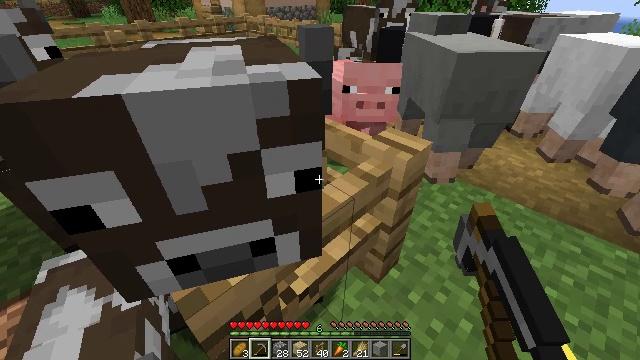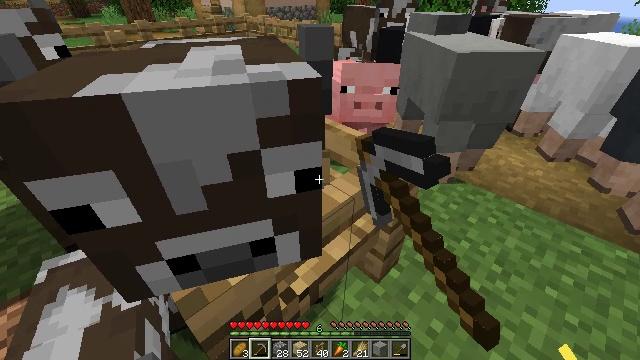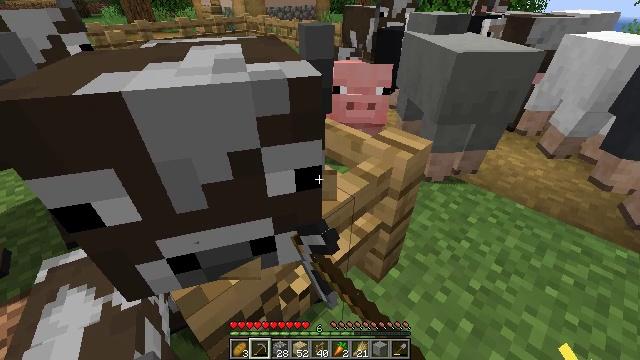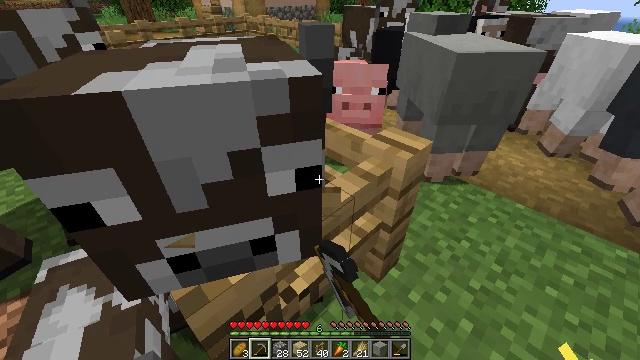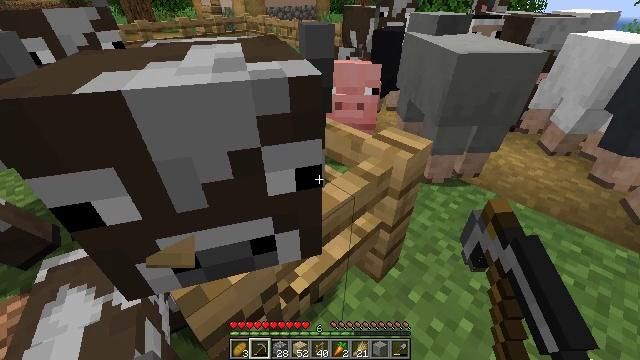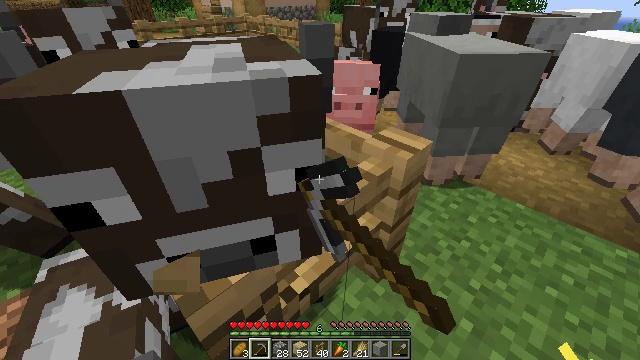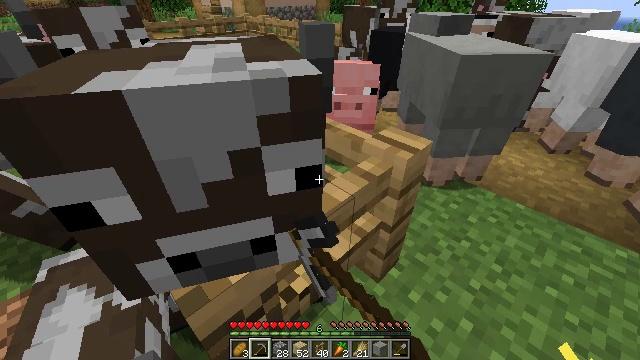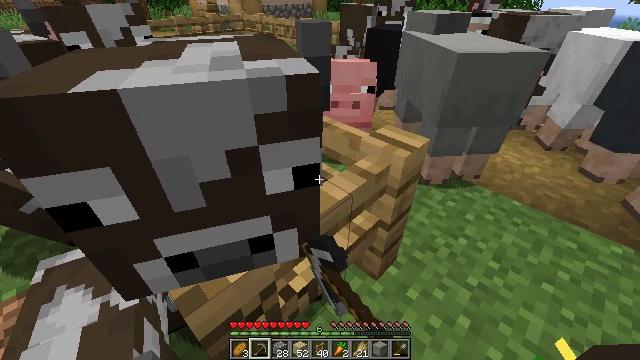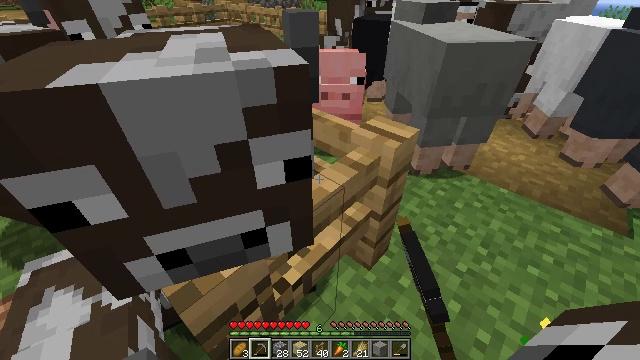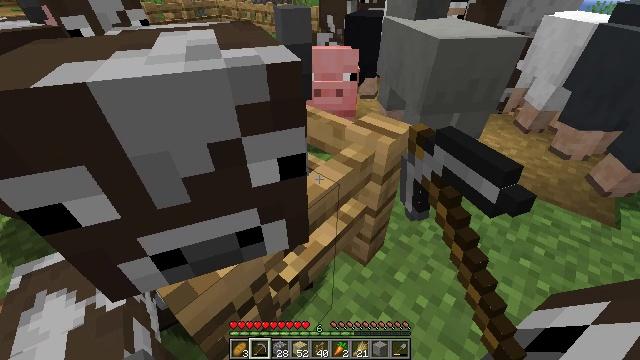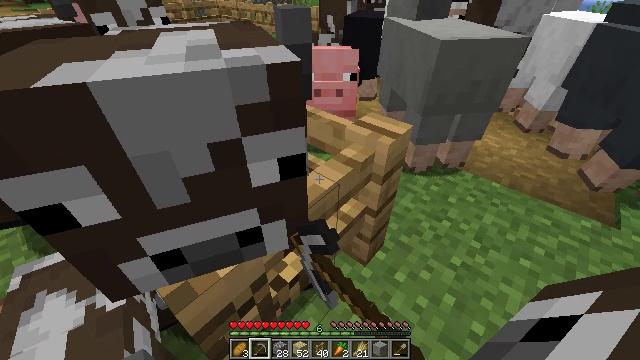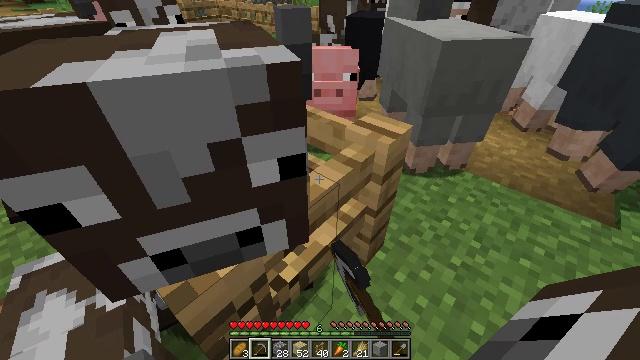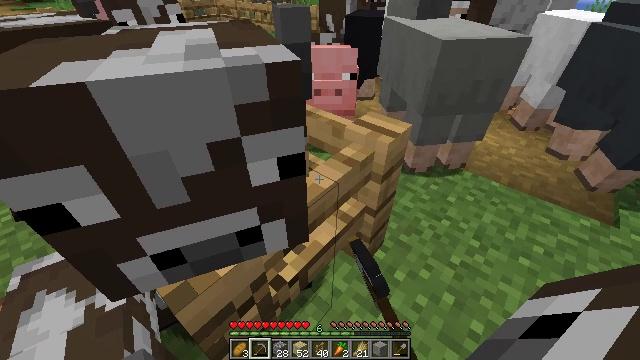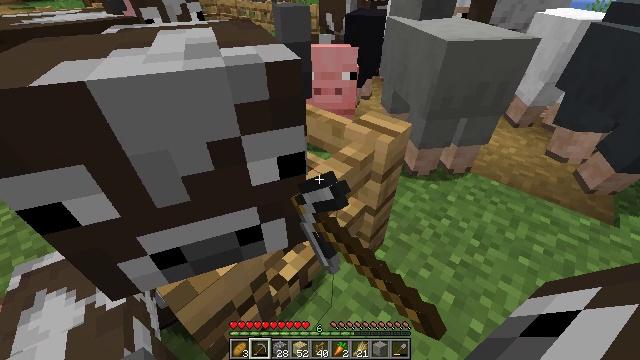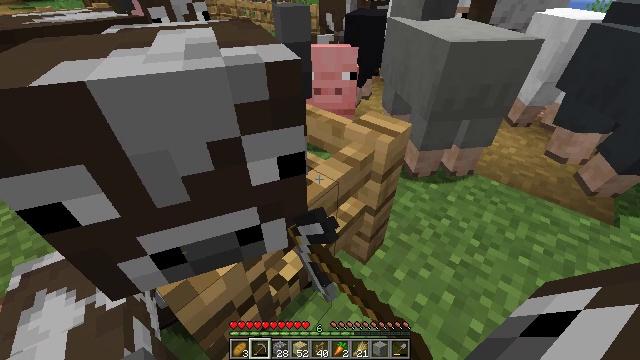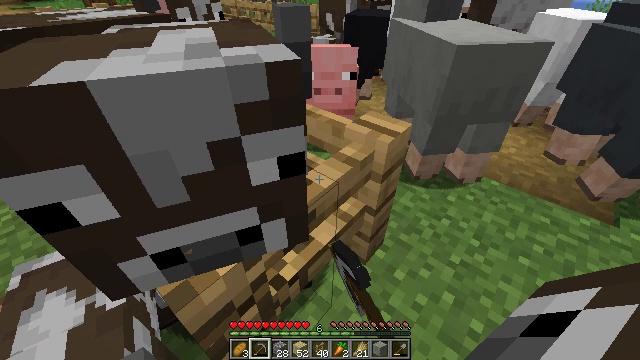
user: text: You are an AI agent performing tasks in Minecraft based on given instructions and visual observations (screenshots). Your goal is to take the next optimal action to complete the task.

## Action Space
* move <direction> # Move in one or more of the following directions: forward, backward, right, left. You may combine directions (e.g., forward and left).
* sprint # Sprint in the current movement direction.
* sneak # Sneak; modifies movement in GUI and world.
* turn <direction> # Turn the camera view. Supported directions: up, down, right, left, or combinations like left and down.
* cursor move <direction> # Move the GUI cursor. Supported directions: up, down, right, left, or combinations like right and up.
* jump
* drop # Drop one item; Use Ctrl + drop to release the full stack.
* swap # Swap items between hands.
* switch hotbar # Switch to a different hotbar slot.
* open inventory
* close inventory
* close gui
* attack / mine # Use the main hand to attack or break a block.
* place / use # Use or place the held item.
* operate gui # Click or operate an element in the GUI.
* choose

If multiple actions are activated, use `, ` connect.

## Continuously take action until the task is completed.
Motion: motion action
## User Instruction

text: Left-click to destroy the oak fence.
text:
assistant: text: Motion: attack / mine
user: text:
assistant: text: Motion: attack / mine
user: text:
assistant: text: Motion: attack / mine
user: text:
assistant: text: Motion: attack / mine
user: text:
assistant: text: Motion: attack / mine
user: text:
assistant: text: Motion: attack / mine
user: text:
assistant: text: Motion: attack / mine
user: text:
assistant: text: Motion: turn right and down, attack / mine
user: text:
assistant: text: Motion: turn right, attack / mine
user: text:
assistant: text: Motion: attack / mine
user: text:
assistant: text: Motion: attack / mine
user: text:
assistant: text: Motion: attack / mine
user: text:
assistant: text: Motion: attack / mine
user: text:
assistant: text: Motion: attack / mine
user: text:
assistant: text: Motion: attack / mine
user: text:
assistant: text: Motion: attack / mine
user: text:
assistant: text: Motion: attack / mine
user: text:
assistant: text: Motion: attack / mine
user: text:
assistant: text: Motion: attack / mine
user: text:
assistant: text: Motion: attack / mine
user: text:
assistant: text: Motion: attack / mine
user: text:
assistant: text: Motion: attack / mine
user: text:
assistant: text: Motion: attack / mine
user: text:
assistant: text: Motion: attack / mine
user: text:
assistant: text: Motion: attack / mine
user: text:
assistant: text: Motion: attack / mine
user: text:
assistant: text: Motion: attack / mine
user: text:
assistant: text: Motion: attack / mine
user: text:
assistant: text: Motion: attack / mine
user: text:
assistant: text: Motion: turn right, attack / mine